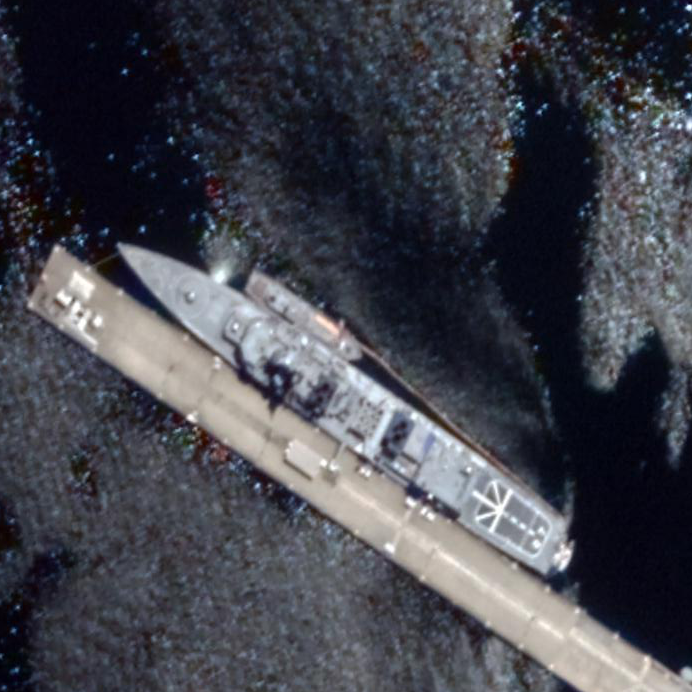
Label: destroyer